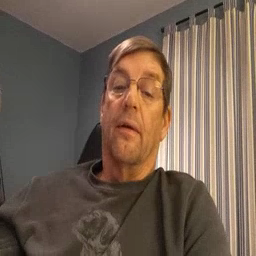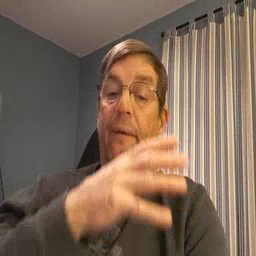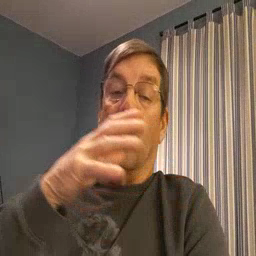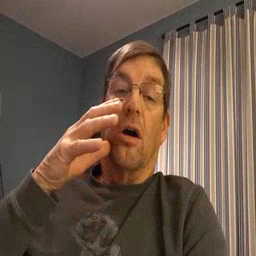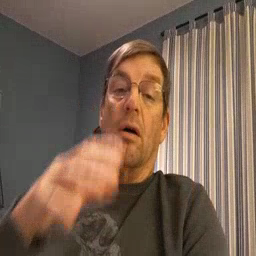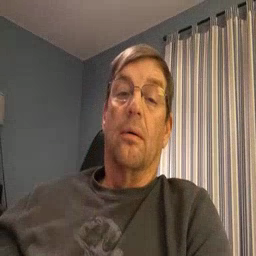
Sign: farm